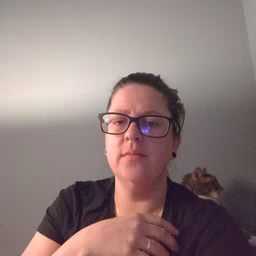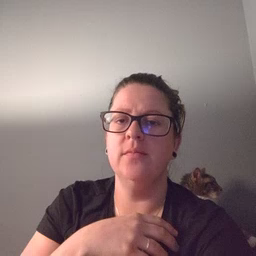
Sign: see